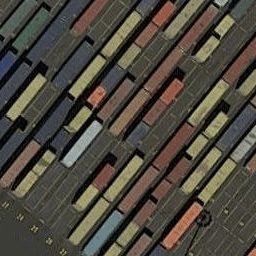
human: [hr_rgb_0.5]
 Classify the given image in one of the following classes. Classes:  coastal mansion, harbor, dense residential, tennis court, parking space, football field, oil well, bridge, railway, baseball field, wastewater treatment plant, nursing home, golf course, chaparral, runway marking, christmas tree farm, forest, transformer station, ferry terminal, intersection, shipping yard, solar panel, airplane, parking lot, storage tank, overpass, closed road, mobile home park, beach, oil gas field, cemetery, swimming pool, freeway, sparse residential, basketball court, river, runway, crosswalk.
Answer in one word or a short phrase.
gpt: shipping yard